Question: I want to be able to check if the current user that is signed in has any jobs in their 'watchlist' table. If they have I want to display a button that says "Currently watching" else have a button that says "Add to watchlist" in my 'view' called 'viewListings' which displays all of the listings listed in the 'job_listings' table.
I have the logic working in the 'ListingController'. But I need to know how I can apply this logic in my view: 'viewListings'. How do I do this?

'''
<?php namespace App\Http\Controllers;
use App\JobListing;
use App\User;
use App\Http\Requests;
use App\Http\Controllers\Controller;
use App\Http\Requests\CreateListingRequest;
use App\Watchlist;
// use Illuminate\Http\Request;
use Request;
use Session;
use Auth;
use Carbon\Carbon;
use Input;
use Redirect;
use URL;
use File;
use Hugeform;
// use Symfony\Component\HttpFoundation\File;
class ListingController extends Controller {
public function __construct()
{
// This will send the user to the login page if they are not
// logged in except for the index page
$this->middleware('auth', ['except' => ['index', 'show']]);
}
/**
* Display a listing of the resource.
*
* @return Response
*/
public function index()
{
$listings = JobListing::all();
$joblisting_ids = JobListing::lists('job_id');
// This is the logic that is working, but need to get this to the view?
foreach ($joblisting_ids as $id) {
if (Watchlist::where('user_id', '=', Auth::user()->id)->where('job_id', '=', $id)->get()->first()) {
echo 'Currently watching this'.'<p>';
} else {
echo 'Add to watchlist'.'<p>';
}
}
// Need to pass something to the view here so I can print out if the job is in the watchlist table or not
// return view('listings.viewListings', compact('listings'));
}
'''
'''
<div class="container">
<div class="row">
<div class="col-md-10 col-md-offset-1 inner-content">
@if(Session::has('flash_message'))
<div class="alert alert-success listing-success" role="alert">{!! Session::get('flash_message') !!}</div>
@endif
<h2>Listings page</h2>
{!! HTML::link('/listings/create', 'Create a Job Listing', ['class' => 'btn btn-success']) !!}
{!! HTML::link('/listings/myjobs', 'My Jobs', ['class' => 'btn btn-info']) !!}
{!! HTML::link('watchlist', 'My Watchlist', ['class' => 'btn btn-primary']) !!}
<hr>
@if (Auth::check())
<h4> Welcome {{ Auth::user()->username }} </h4>
<h3> Welcome ID: {{ Auth::user()->id }} </h3>
<h3> Another Version ID: {{ Auth::id() }} </h3>
@endif
@foreach ($listings as $listing)
<div class="job-full-wrap">
<div class="col-md-10">
<div class="job-left-wrapper">
<a href="../listings/{{ $listing->job_id }}"><h3>{{ $listing->position_title }} </h3></a>
<h5>{{ $listing->company_name }} | {{ $listing->city }} | {{ $listing->job_type }} </h5>
<!-- Need to add logic in here to show either a link or button that will say 'Add to watchlist' or 'currently watching' -->
<!-- <a class="add-watchlist" href="watchlist/add/{{ $listing->job_id }}" id="{{ $listing->job_id }}">Add to watchlist</a> -->
</div>
</div>
<div class="col-md-2">
<div class="job-right-wrapper">
<img class="img-responsive" src="{{ '../uploaded_images/'.$listing->logo_path }}" alt="">
</div>
</div>
<div class="clearfix"></div>
</div>
@endforeach
</div>
</div> <!-- End of row -->
</div>
'''
'''
<?php namespace App;
use Illuminate\Database\Eloquent\Model;
class Watchlist extends Model {
protected $primaryKey = 'job_id';
protected $table = 'watchlist';
protected $fillable = ['user_id', 'job_id'];
}
'''
'''
<?php namespace App;
use Illuminate\Auth\Authenticatable;
use Illuminate\Database\Eloquent\Model;
use Illuminate\Auth\Passwords\CanResetPassword;
use Illuminate\Contracts\Auth\Authenticatable as AuthenticatableContract;
use Illuminate\Contracts\Auth\CanResetPassword as CanResetPasswordContract;
class User extends Model implements AuthenticatableContract, CanResetPasswordContract {
use Authenticatable, CanResetPassword;
/**
* The database table used by the model.
*
* @var string
*/
protected $table = 'users';
/**
* The attributes that are mass assignable.
*
* @var array
*/
protected $fillable = ['username','firstname', 'lastname', 'email', 'password', 'role'];
/**
* The attributes excluded from the model's JSON form.
*
* @var array
*/
protected $hidden = ['password', 'remember_token'];
public function watchlist() {
return $this->belongsToMany('\App\JobListing', 'watchlist', 'user_id', 'job_id');
}
}
'''
'''
<?php namespace App;
use Illuminate\Database\Eloquent\Model;
class JobListing extends Model {
protected $primaryKey = 'job_id';
protected $table = 'job_listings';
protected $fillable = ['user_id', 'position_title', 'description', 'category', 'job_type',
'city','company_name','company_url','logo_path','how_to_apply', 'expiry_date', 'status'];
}
'''
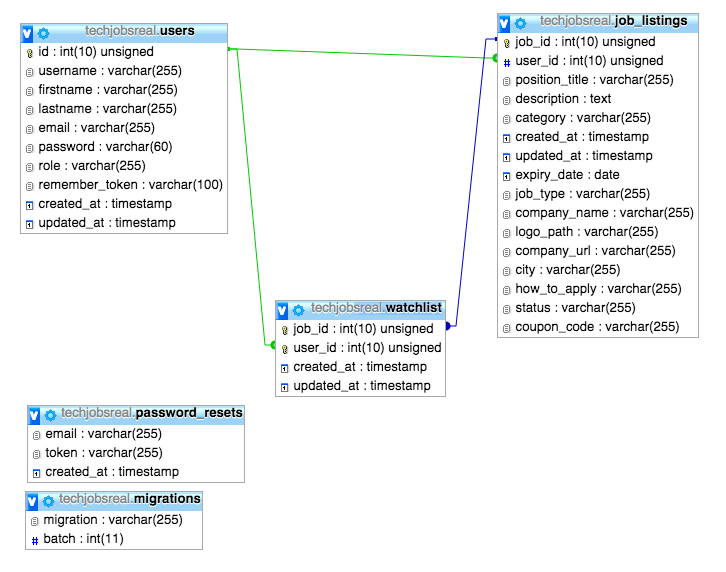
Answer: For your controller function, you can set a dynamic property on each listing item as you discover whether the listing is currently watched or not.
'''
public function index()
{
$listings = JobListing::all();
foreach ($listings as $listing) {
if (Watchlist::where('user_id', '=', Auth::user()->id)->where('job_id', '=', $listing->job_id)->get()->first()) {
$listing->watching = true;
} else {
$listing->watching = false;
}
}
// Need to pass something to the view here so I can print out if the job is in the watchlist table or not
// return View::make('listings.viewListings')->with(['listings' => $listings]);
}
'''
Inside your foreach loop in your view, you now have access to the property which you can check like so:
'''
@foreach ($listings as $listing)
@if ($listing->watching)
//"Currently watching" button
@else
//"Add to watchlist" button
@endif
@endforeach
'''